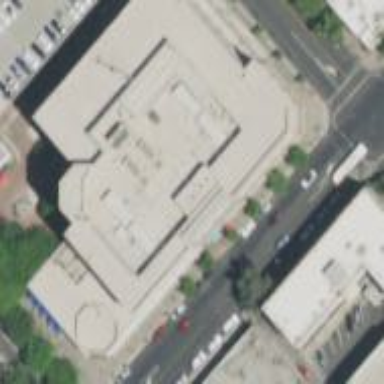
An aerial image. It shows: Government office building.